Field crop: maize
Growth stage: 2
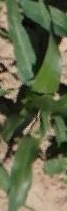
Species: maize